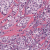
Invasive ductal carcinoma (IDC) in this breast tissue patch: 1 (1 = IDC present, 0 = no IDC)